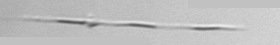
Label: Leptocylindrus